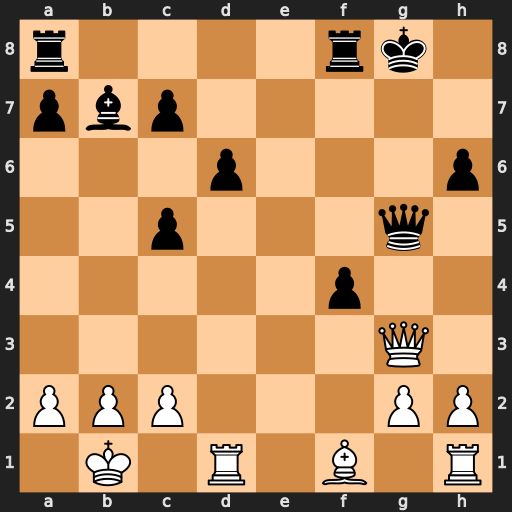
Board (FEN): r4rk1/pbp5/3p3p/2p3q1/5p2/6Q1/PPP3PP/1K1R1B1R
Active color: w
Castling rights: -
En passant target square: -
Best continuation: Qb3+ Kh8 Qxb7